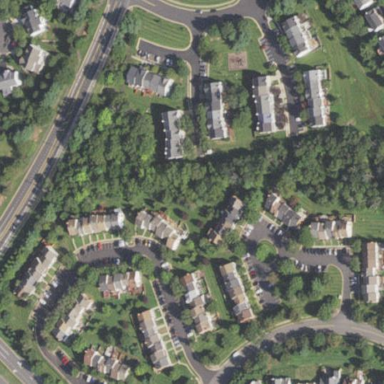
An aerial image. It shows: Residential area with grassy landcover. The surface is covered with grass.